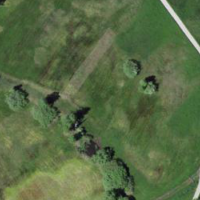
EUNIS habitat code: 16
Species observed at this site:
Iris sibirica